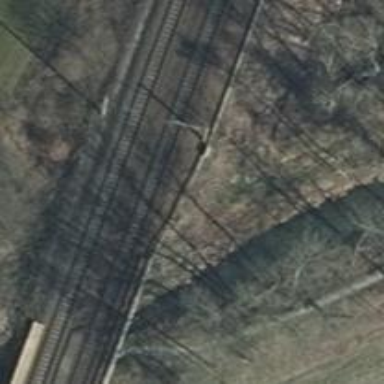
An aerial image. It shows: Railway signal.